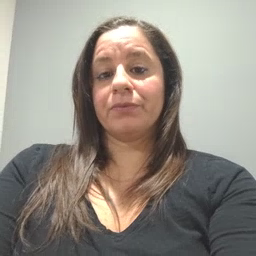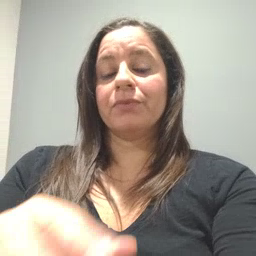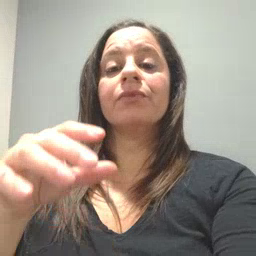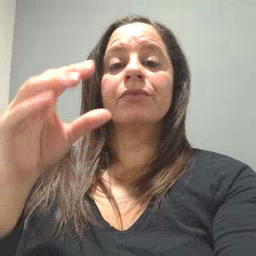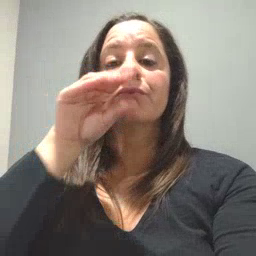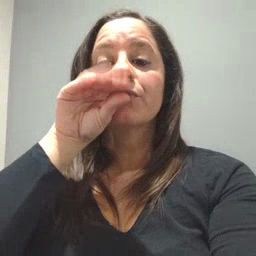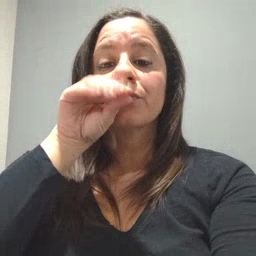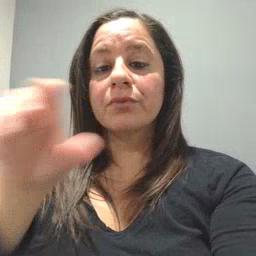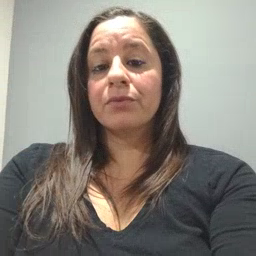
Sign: goose